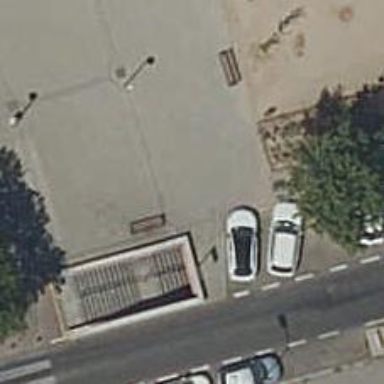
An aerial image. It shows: Sidewalk along the footway.